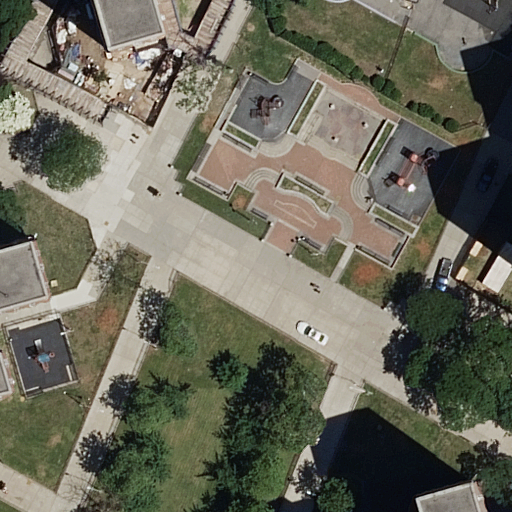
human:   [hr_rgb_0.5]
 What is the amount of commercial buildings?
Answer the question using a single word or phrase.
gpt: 0

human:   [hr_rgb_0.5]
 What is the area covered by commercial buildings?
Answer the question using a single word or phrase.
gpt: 0m2

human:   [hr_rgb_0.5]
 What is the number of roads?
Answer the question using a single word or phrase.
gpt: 5

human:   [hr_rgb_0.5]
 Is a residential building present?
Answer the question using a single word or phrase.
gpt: yes

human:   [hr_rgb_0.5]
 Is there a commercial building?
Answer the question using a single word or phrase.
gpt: no

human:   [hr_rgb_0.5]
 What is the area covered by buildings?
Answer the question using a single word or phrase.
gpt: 1071m2

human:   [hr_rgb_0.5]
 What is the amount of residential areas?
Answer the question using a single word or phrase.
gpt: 1

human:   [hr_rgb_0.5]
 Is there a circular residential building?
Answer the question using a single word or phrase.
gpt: no

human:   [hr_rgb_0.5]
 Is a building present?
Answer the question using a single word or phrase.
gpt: yes

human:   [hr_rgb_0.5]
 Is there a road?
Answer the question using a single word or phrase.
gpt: yes

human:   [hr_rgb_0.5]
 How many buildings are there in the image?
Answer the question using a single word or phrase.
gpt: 4

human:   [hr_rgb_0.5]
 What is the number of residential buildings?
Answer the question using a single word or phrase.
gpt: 4

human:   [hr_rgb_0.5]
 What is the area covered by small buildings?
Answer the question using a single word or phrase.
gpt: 119m2

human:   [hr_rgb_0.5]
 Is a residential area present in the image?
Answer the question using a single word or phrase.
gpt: yes

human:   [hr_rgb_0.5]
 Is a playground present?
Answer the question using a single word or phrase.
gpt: yes

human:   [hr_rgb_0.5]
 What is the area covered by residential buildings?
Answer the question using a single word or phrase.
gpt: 1071m2

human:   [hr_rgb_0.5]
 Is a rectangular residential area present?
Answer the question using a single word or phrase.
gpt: yes

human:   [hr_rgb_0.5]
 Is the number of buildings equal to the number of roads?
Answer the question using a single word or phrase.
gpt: no

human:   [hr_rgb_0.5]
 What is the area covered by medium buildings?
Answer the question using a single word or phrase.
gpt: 0m2

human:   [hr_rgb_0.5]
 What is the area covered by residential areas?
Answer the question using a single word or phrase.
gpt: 4906m2

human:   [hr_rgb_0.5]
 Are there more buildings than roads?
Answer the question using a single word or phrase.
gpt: no

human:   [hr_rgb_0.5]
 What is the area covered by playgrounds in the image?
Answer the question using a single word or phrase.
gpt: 2m2

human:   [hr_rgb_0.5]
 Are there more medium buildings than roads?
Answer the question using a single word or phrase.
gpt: no

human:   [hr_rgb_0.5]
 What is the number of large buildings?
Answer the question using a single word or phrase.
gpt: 1

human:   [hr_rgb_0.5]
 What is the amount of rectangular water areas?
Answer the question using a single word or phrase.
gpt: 0

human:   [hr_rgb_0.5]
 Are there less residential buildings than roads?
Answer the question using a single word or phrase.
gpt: yes

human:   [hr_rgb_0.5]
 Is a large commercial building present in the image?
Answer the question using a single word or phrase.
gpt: no

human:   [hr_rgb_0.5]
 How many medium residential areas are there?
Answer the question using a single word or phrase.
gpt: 0

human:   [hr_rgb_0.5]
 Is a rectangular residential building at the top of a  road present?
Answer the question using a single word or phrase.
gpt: yes

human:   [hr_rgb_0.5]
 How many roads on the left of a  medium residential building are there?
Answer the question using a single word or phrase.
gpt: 0

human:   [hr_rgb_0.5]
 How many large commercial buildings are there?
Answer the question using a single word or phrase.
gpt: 0

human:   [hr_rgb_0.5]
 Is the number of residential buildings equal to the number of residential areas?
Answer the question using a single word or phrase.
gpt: no

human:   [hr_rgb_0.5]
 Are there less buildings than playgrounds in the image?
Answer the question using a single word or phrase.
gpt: no

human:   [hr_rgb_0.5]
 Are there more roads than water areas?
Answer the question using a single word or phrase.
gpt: yes

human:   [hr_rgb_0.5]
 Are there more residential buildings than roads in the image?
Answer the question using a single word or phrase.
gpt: no

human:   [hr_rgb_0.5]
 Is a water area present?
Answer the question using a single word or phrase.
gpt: no

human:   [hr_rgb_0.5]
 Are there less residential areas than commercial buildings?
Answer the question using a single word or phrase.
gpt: no

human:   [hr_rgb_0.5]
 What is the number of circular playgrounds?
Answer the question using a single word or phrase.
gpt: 0

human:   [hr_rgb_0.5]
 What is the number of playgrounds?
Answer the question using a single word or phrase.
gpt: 1

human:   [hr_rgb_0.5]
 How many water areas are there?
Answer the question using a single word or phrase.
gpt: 0

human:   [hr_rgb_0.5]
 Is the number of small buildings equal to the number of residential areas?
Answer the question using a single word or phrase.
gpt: no

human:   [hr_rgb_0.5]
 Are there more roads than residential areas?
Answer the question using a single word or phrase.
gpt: yes

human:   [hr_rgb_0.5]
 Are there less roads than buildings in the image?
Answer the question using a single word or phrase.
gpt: no

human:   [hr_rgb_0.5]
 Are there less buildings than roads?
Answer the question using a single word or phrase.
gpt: yes

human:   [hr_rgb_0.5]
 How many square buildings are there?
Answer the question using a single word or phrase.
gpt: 0

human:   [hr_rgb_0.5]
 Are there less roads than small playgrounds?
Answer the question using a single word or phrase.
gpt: no

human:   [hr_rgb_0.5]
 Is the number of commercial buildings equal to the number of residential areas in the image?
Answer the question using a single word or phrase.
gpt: no

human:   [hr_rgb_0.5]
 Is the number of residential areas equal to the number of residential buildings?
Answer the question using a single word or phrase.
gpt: no

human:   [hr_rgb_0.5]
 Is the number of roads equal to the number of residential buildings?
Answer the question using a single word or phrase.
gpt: no

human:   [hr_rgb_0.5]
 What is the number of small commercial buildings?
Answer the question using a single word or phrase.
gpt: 0

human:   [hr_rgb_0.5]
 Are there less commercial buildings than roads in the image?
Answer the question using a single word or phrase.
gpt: yes

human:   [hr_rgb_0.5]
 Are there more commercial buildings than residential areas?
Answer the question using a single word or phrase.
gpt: no

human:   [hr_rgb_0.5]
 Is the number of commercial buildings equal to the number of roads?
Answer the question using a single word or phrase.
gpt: no

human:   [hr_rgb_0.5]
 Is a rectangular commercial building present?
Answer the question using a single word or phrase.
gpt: no

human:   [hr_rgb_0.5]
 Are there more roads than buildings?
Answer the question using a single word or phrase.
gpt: yes

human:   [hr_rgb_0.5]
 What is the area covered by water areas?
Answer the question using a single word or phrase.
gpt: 0m2

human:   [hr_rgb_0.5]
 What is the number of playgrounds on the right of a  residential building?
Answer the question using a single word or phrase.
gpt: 1

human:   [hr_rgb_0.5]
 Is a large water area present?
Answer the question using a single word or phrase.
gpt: no

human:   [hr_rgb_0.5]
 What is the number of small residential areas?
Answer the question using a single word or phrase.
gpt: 0

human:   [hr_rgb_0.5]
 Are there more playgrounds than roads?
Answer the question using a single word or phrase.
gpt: no

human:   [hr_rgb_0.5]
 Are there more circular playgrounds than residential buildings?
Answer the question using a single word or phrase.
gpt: no

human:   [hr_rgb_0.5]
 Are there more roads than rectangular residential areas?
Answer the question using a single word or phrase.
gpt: yes

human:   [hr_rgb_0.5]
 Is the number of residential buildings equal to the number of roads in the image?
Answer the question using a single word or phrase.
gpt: no

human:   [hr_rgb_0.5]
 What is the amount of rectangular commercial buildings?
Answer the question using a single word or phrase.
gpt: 0